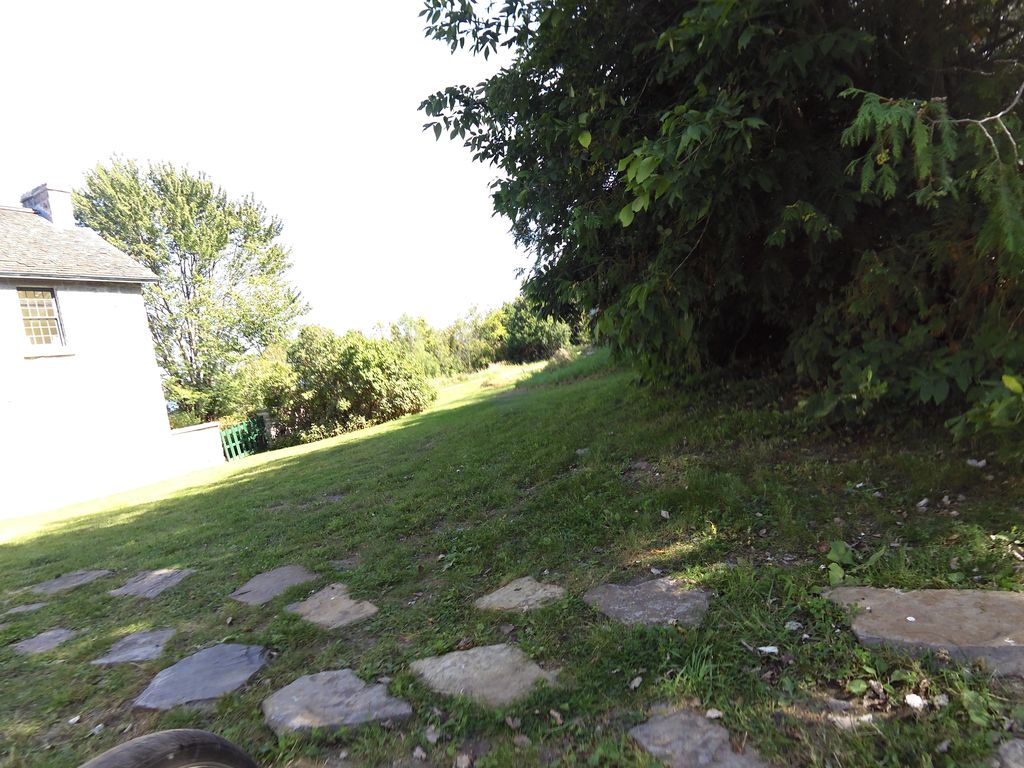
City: ottawa-gatineau